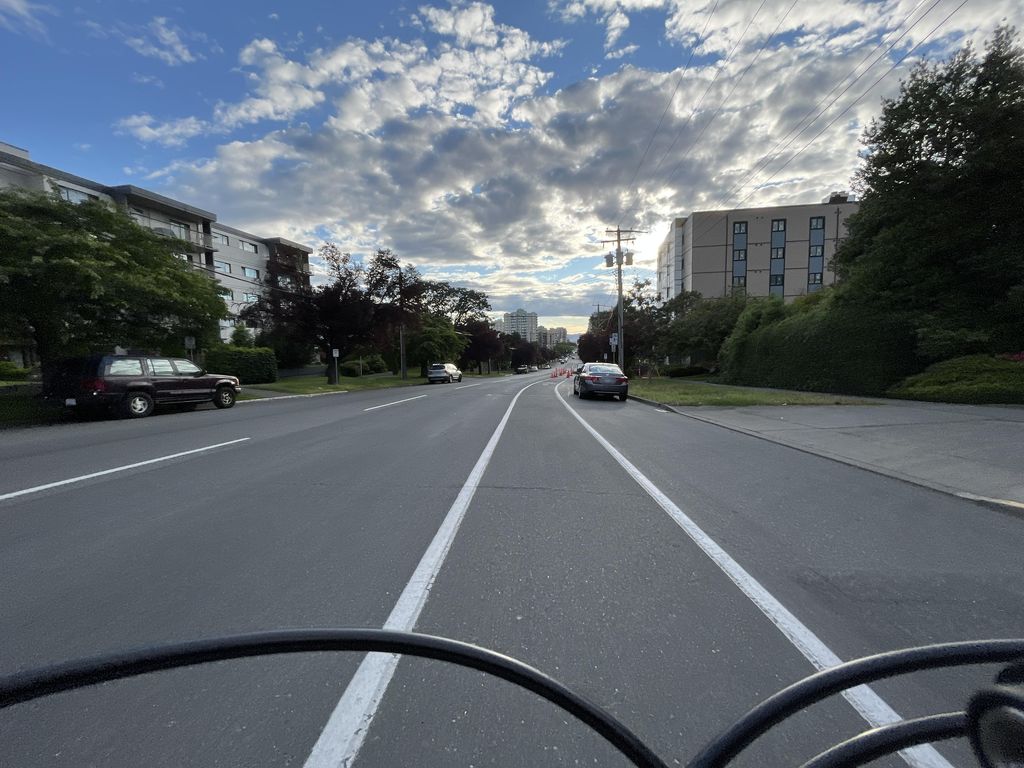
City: victoria